Question: In the image snippet below, there is a splitter-sash between the tan Output window and the blue Command Line Args window. The user can change the width of the blue window (by dragging the splitter sash) if desired, but I want the blue window to maintain its width if the app is resized, that is, the tan window does all the horizontal shrinking and growing.

In my XRC file for the app, I have a BoxSizerH containing a vertical splitter. The splitter holds two panels. Each panel contains a StaticBoxSizerV holding a multi-line text control.
What must I do to allow the user to fix the width of the right-most window?
Do I need to trap resizes and set the sash position to maintain the last trapped splitter drag, or is there an easier way just using initial settings?
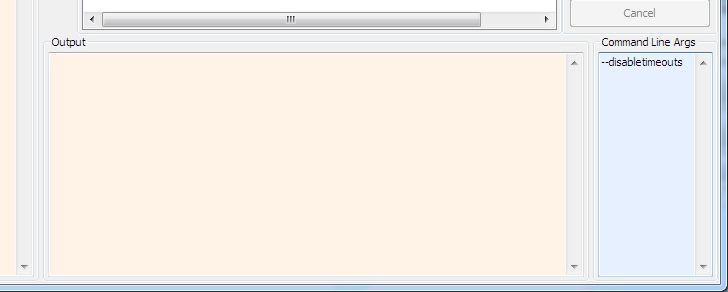
Answer: Checkout wxSplitterWindow::SetSashGravity in the docs:
<URL>